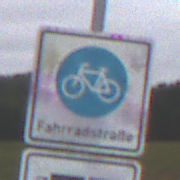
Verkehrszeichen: BeginnFahrradstrasse
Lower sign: MehrspurigeFahrzeugeFrei4
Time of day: Midday
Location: Outdoor (Nature)
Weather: Overcast
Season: NotSpecified
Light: Natural